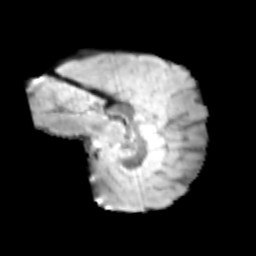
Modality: T2w
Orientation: sagittal
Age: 9
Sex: male
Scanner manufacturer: siemens
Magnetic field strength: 3 T
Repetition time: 3.8 s
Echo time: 0.07 s